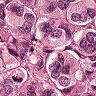
Metastatic tissue present: yes